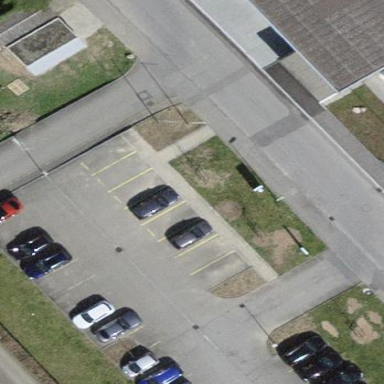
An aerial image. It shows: Parking area with surface.